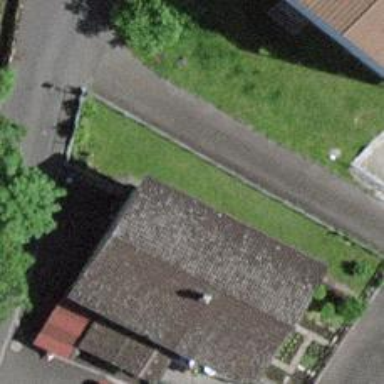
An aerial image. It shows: Detached building.